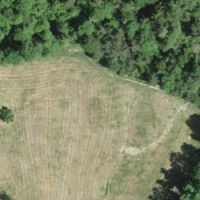
EUNIS habitat code: 44
Species observed at this site:
Satyrus ferula
Pontia daplidice
Cyaniris semiargus
Erebia euryale
Polyommatus icarus
Melitaea athalia